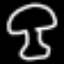
Label: mushroom